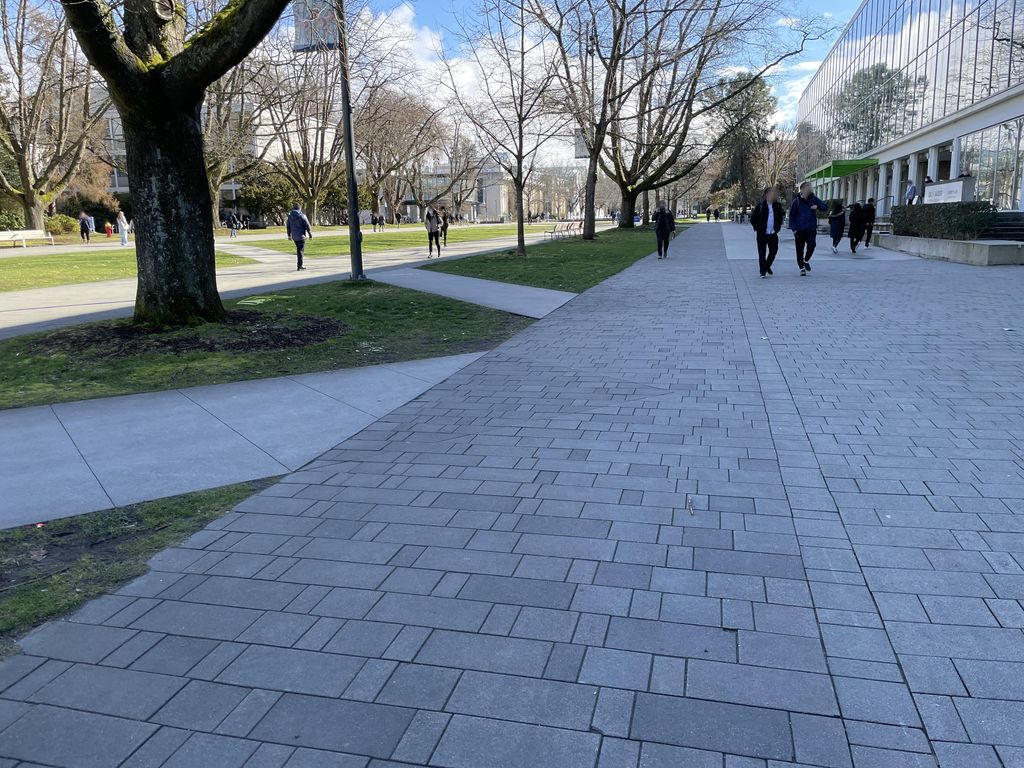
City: vancouver